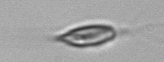
Label: Chrysochromulina